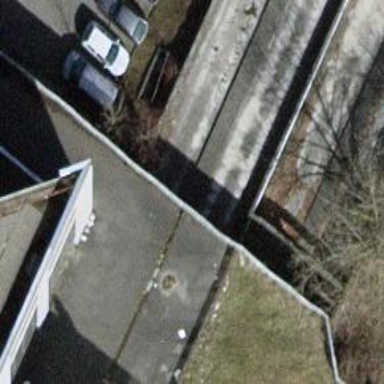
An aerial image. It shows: Parking entrance.